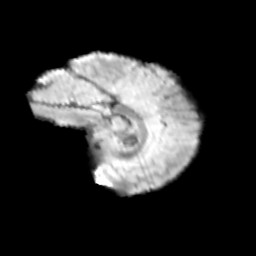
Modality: T2w
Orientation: sagittal
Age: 9
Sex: male
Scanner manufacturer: siemens
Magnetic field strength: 3 T
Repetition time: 3.8 s
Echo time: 0.07 s